Question: I have a scenario where I have to call multiple objects concurrently, and each object will call multiple other class's objects internally. After the execution of all child objects, it should return result back to parent object and finally, parent objects will return result back to Main thread. It is basically two level multi threading. I do not know what I should take under consideration when implementing this scenario. I would really appreciate any and all guidance, preferably with some sample code.
I have attached a picture which gives a clear understanding of the scenario.

simplty i need to creatre a set of threads and each created threads have to create another set of threads . and also reqires controll over every thread at any time. hope its clear thanks again
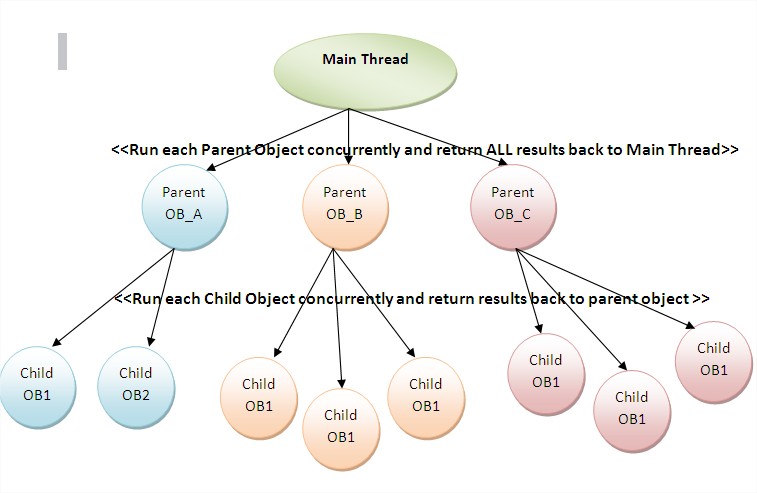
Answer: From what I understand: Every parent spawns some amount of children and has to wait for all children (and children of children and so on) to complete?
In that case, each parent can spawn one thread per child and then use a <URL> to wait for all of them to finish. Semaphores allow you to wait for multiple threads at a time.
EDIT: You mention four tasks.
ADD thread: Create a new thread, manage all threads in a list of their parent. Use synchronization to maintain that list because if there is no guarantee that only a single thread will ever touch this list.
PAUSE: Set PAUSED flag. That will cause the thread to 'sleep()' or to 'wait()'.
RESUME: Unset PAUSED flag. If PAUSE makes thread 'wait()', call 'notify()' to wake it up.
DELETE: Set STOPPED flag, then remove from list, or wait until thread finishes before removing from list (depends on what you need). If thread might be PAUSED, make sure, to RESUME it first.
The flags must be used by the thread which is running a loop to determine: Whether to PAUSE and whether to opt out of the loop, thus STOPPING the thread. Something like this:
'''
while (!isStopped)
{
while (hasWork() && !isPaused && !isStopped)
{
// do work
}
if (!isStopped)
{
// either just sleep for a few milliseconds (easy way) or wait()
}
}
'''
Make sure that you don't spawn too many threads. You should rather let children wait than creating even more threads, if you already spawned more than 'x' threads, where 'x' depends on your OS and JVM. Play around with it. Intuition might tell you: The more threads the better, but that is absolutely false. Once you surpass a certain amount of threads, they are already using all your computer's available resources (such as CPU, memory bandwidth and hard-disk bandwidth). Spawning more threads than necessary to use all the resources will just add management overhead and slow down execution.
On modern systems, competing thread scheduling might be done well, but each thread still has it's price tag. Imagine, all threads want to access CPU, memory etc. at the same time. That creates contention and requires a very smart scheduler (smart enough to predict the future and who can do that?) to not cause any noticeable overhead.
Good luck.